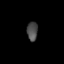
Tissue: lung
Cell type: T cells
Senescence score: 0.1854
Nuclear area (px): 201
Mean DAPI intensity: 74.612